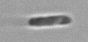
Label: Bacillariophyceae